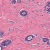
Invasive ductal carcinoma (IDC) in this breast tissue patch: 0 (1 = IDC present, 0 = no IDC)